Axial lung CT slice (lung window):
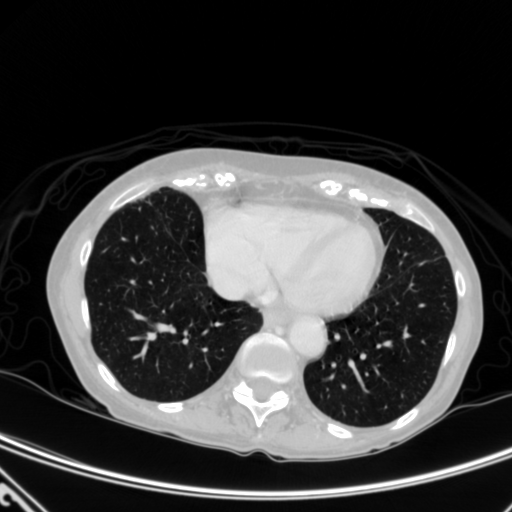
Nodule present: no